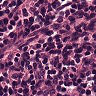
Metastatic tissue present: no